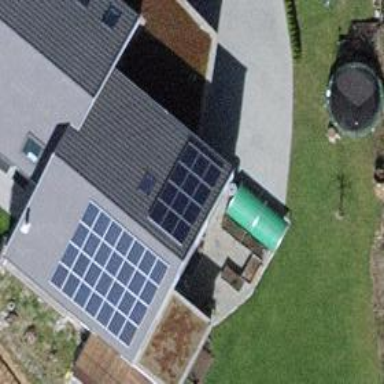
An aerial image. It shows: Solar photovoltaic panel generator.